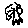
Label: tree